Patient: sex M, age 66
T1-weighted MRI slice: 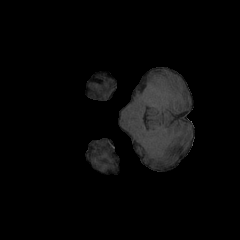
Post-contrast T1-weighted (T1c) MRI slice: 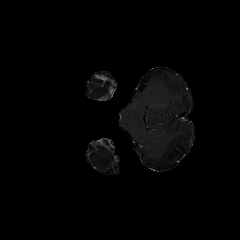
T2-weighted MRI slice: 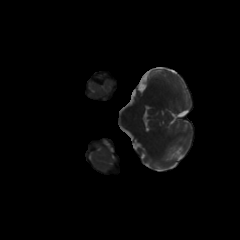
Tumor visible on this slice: no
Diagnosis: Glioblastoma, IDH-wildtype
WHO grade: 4